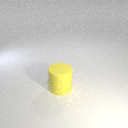
large yellow rubber cylinder